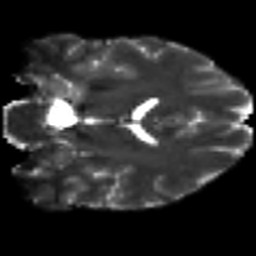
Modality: T2w
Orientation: coronal
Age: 28
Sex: male
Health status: healthy
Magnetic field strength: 3 T
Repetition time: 9 s
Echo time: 0.093 s